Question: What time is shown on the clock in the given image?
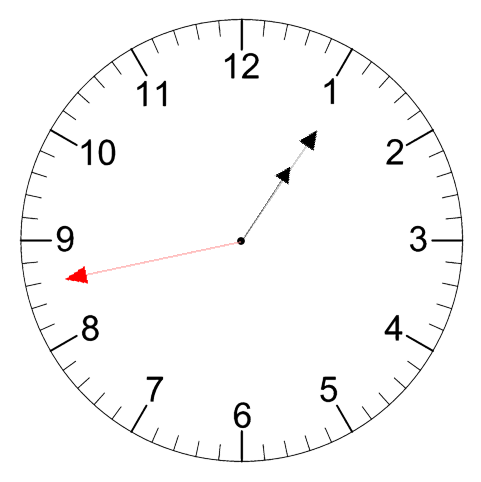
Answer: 01:05:43